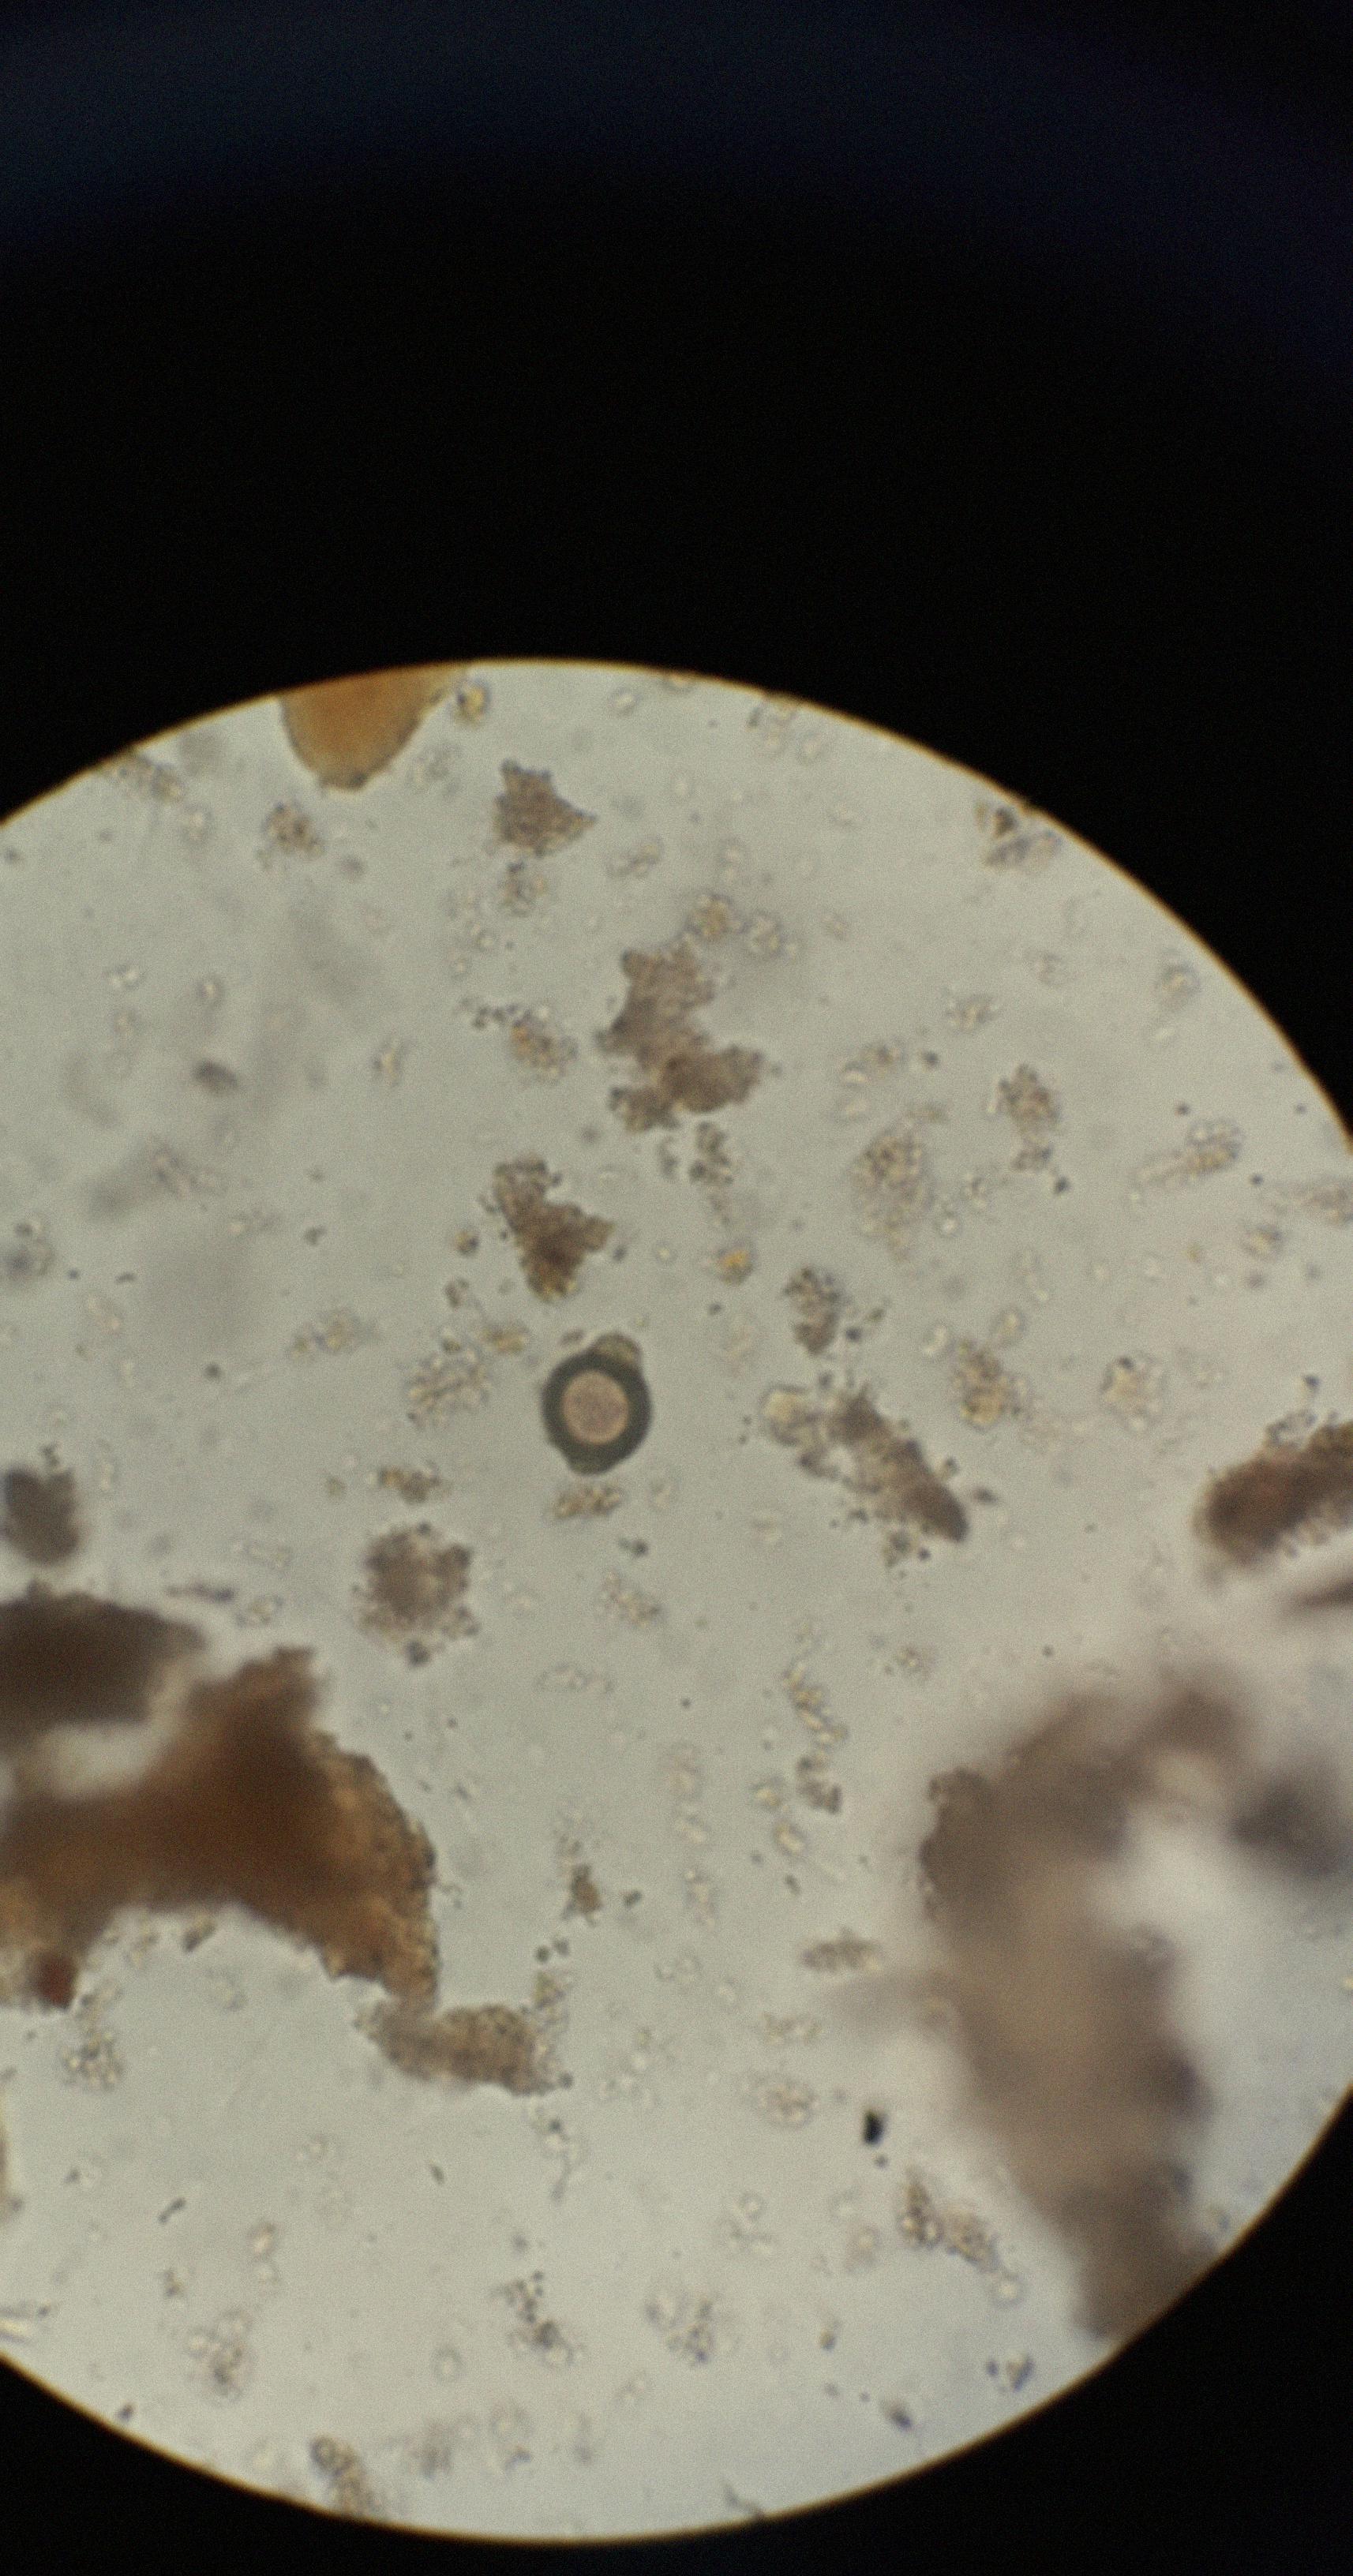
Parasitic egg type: Taenia spp. egg